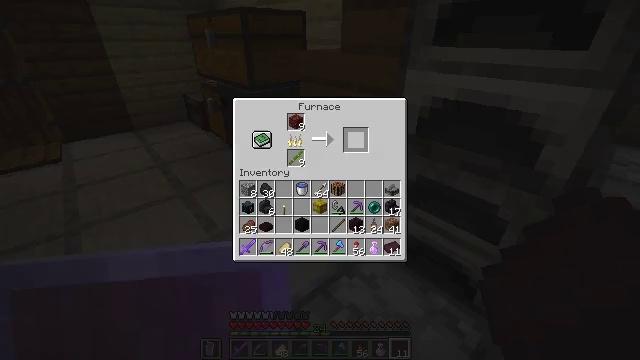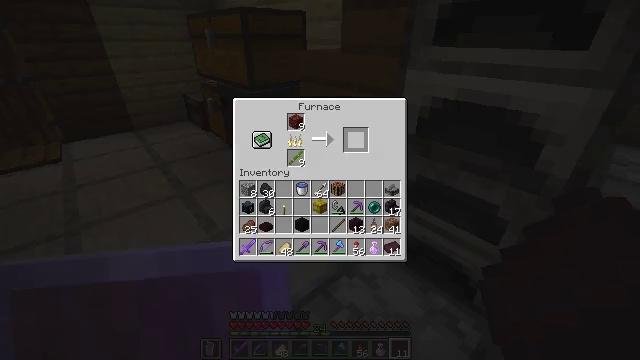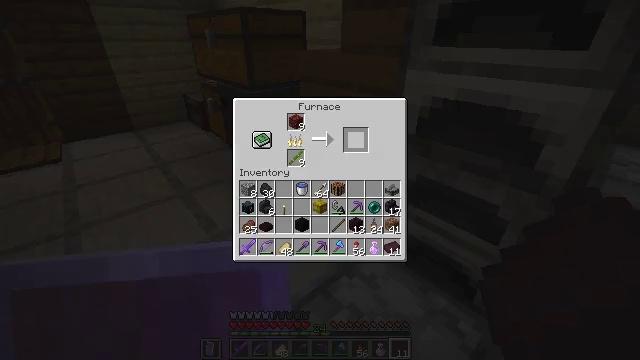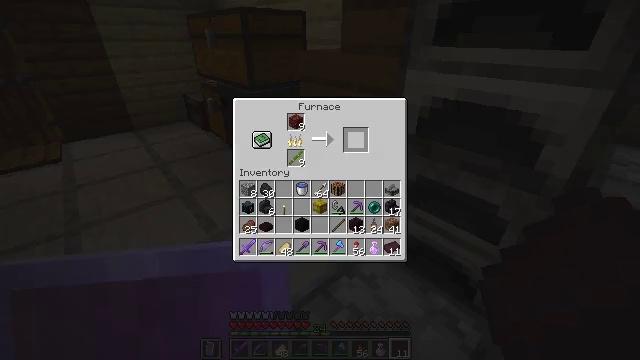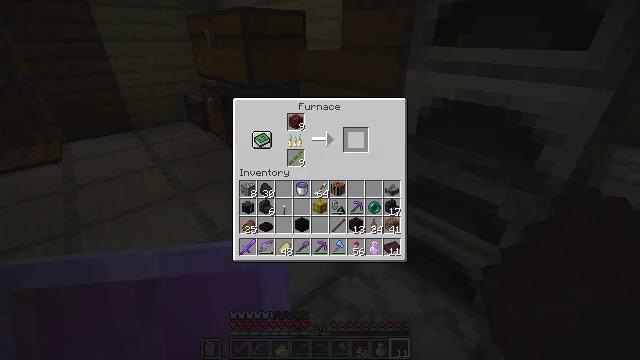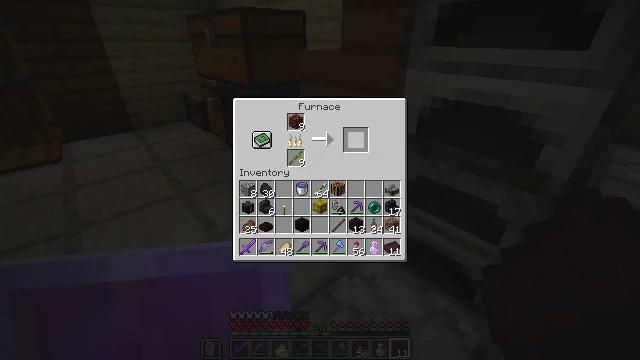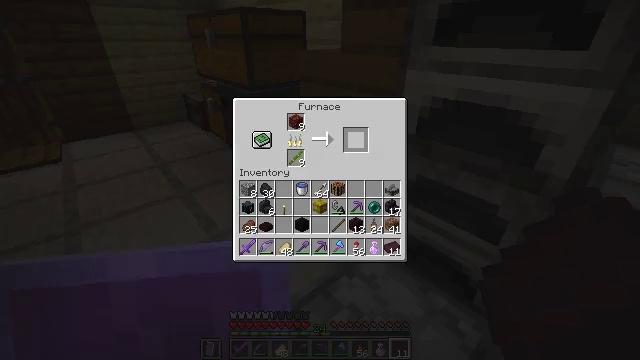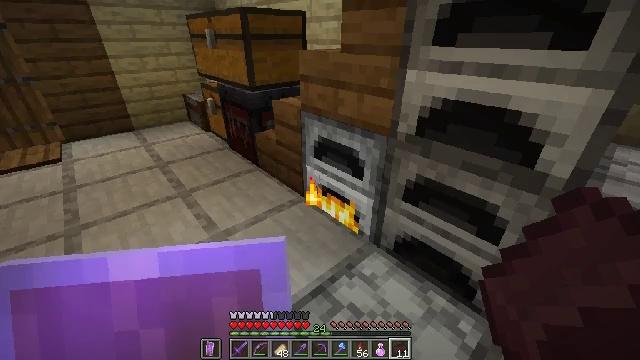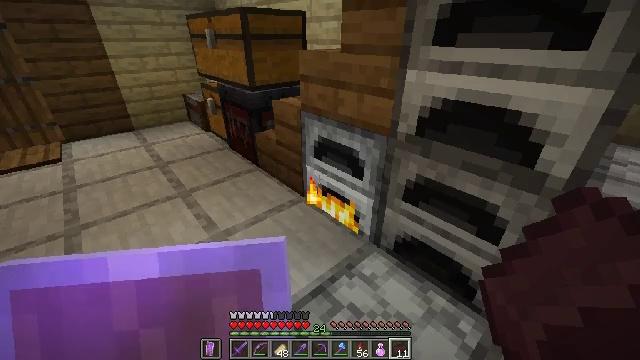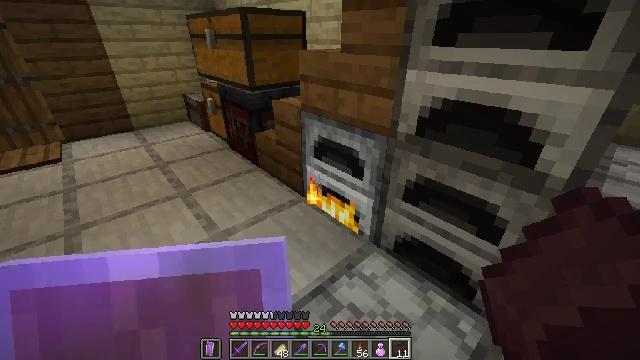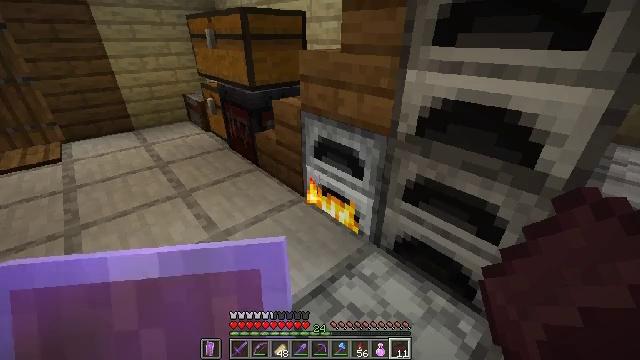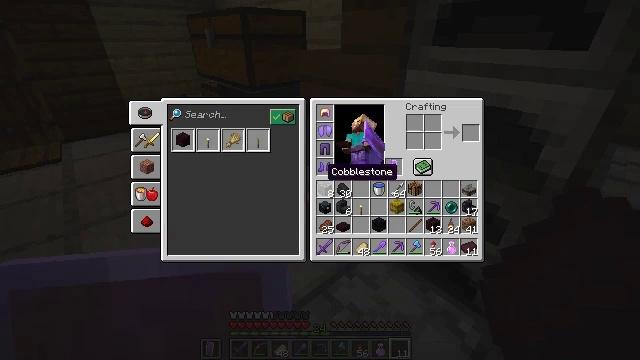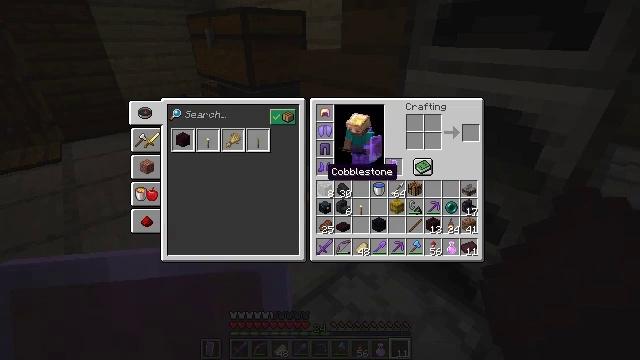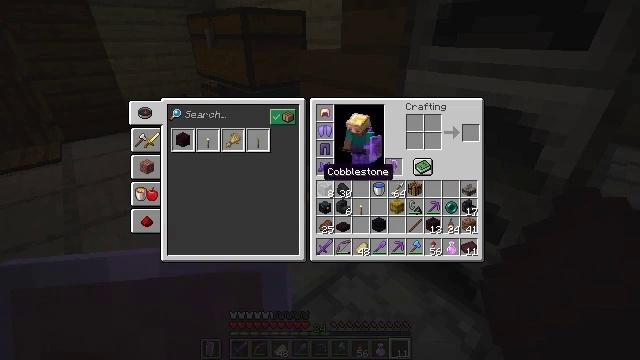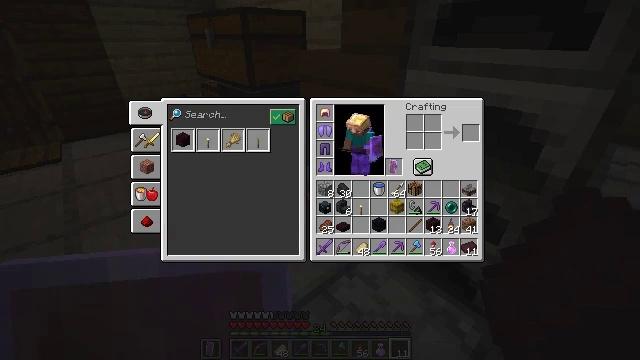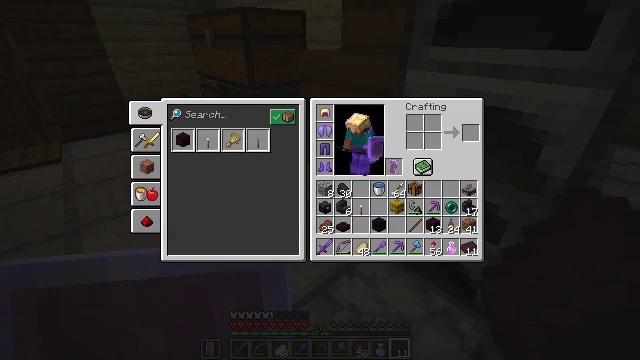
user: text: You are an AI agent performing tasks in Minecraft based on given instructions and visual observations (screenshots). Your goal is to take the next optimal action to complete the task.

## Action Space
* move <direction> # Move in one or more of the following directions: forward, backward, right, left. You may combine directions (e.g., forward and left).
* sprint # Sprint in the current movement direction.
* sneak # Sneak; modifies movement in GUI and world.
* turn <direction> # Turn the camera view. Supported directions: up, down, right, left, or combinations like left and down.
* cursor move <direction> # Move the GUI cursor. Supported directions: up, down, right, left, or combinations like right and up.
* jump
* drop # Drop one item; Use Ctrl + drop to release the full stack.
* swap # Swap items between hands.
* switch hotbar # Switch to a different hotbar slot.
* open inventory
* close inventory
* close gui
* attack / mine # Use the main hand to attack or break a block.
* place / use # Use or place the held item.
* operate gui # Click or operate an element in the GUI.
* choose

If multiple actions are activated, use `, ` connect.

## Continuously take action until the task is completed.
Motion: motion action
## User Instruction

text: Get nether bricks by smelting netherrack.
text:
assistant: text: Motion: sneak
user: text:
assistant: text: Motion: no_op
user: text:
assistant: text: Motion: no_op
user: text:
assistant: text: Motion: no_op
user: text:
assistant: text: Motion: no_op
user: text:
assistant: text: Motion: no_op
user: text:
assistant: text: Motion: no_op
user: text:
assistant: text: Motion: no_op
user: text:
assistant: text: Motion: no_op
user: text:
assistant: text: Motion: no_op
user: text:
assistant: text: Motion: open inventory
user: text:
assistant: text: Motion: open inventory
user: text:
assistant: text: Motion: open inventory
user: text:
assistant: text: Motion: turn left
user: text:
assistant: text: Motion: turn left
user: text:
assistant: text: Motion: turn left
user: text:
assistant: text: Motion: turn left
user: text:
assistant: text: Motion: turn left
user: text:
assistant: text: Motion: turn left
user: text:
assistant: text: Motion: no_op
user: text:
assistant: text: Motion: no_op
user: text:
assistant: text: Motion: no_op
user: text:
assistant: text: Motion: turn left and up
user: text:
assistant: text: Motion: turn left and up
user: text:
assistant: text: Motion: sneak
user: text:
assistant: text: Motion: sneak
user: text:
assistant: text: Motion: sneak
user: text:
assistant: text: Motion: sneak
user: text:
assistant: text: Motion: sneak
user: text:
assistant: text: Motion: sneak